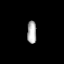
Tissue: prostate
Cell type: T cells
Senescence score: 0.3475
Nuclear area (px): 204
Mean DAPI intensity: 175.593